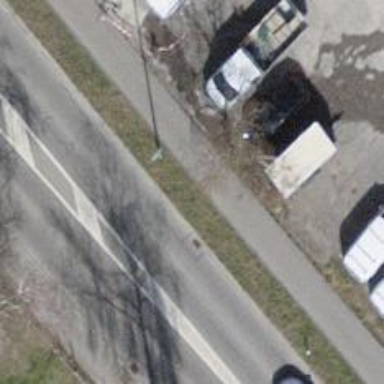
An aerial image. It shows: Sidewalk.